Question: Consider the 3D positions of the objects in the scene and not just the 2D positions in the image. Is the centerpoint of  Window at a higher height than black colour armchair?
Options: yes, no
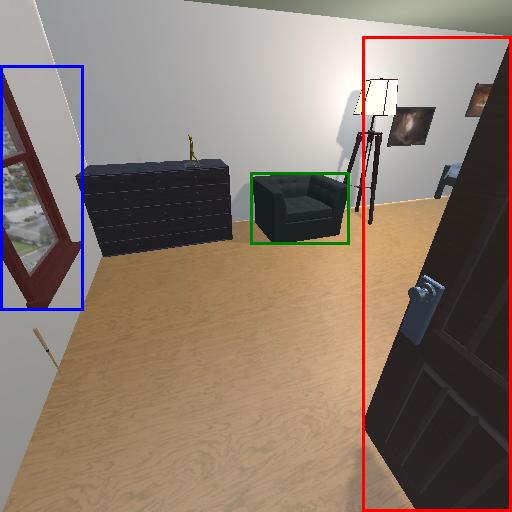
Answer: yes